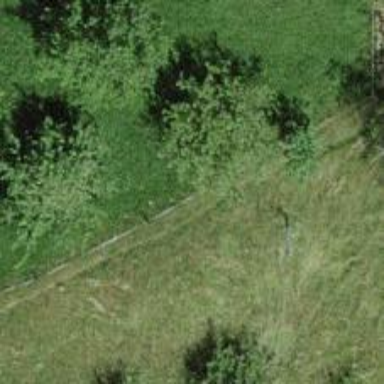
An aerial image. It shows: Path.